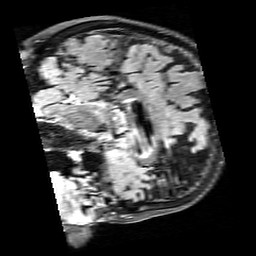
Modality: FLAIR
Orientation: sagittal
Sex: male
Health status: healthy
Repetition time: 12 s
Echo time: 0.095 s